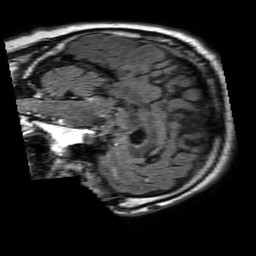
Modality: FLAIR
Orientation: sagittal
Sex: male
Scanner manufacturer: philips
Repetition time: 11 s
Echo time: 0.125 s